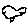
Label: fish